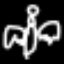
Label: angel